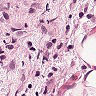
Metastatic tissue present: yes